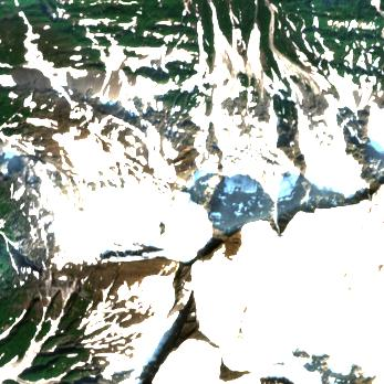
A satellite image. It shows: Majestic glacier in the distance.